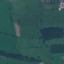
Land use / land cover: Pasture